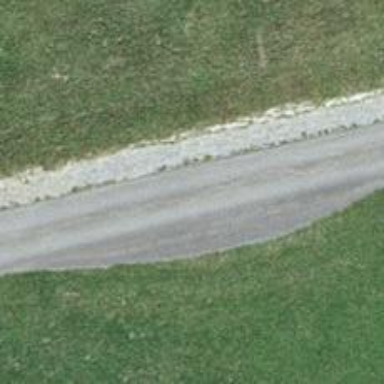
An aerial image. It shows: Passing place on the road.